Question:
If there is some functions like 'notifyDataSetChange()' in android studio or some functions like that
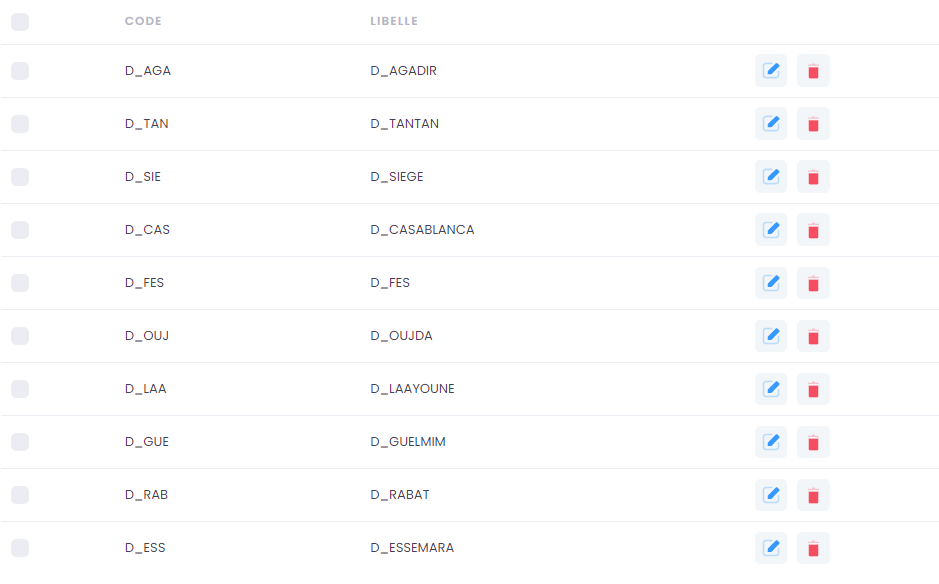
Answer: I guess you are using 'mat-table' and you can call a refresh method as soon as your edit/delete call is succeeded.
'''
import { MatTableDataSource } from '@angular/material/table';
//...
dataSource = new MatTableDataSource<MyDataType>();
//...
refresh() {
this.myService.doSomething().subscribe((data: MyDataType[]) => {
this.dataSource.data = data;
}
}
'''
You could use 'ChangeDetectorRef' for refreshing the data.
'''
import { ChangeDetectorRef } from '@angular/core';
//...
constructor(private changeDetectorRefs: ChangeDetectorRef) { }
//...
refresh() {
this.myService.doSomething().subscribe((data: MyDataType[]) => {
this.dataSource.data = data;
this.changeDetectorRefs.detectChanges();
}
}
'''